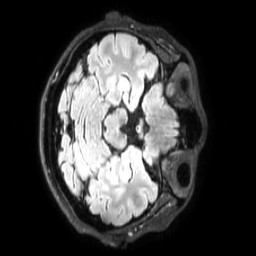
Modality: FLAIR
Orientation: axial
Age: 29
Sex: female
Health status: healthy
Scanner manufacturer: philips
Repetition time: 4.8 s
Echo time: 0.2812 s